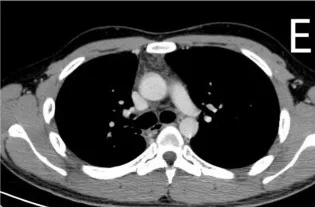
(E) Six Months Post-Right Lung Lobectomy. Imaging demonstrated postoperative changes in the right lung with no abnormal density noted.
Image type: radiology (ct)